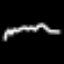
Label: squiggle